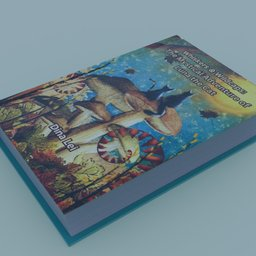
Label: tools